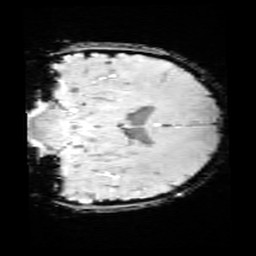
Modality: SWI
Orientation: coronal
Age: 11
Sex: female
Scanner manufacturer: siemens
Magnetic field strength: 3 T
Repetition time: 0.027 s
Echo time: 0.02 s